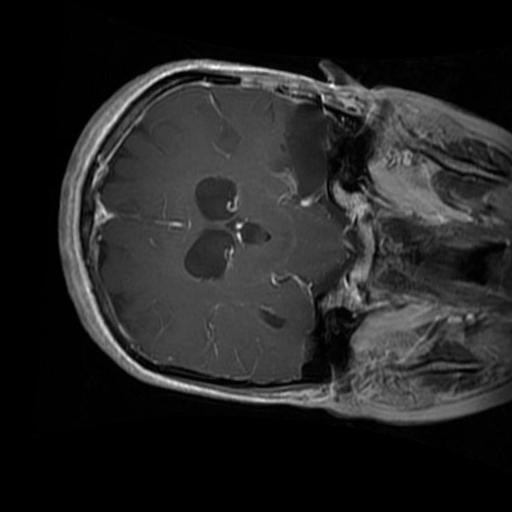
Label: brain_glioma